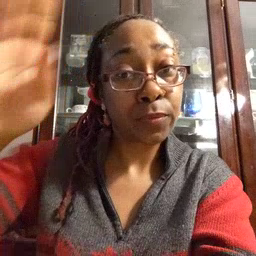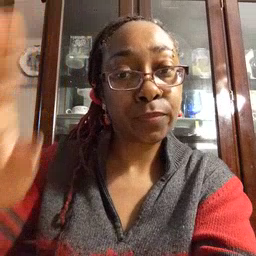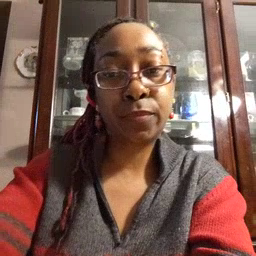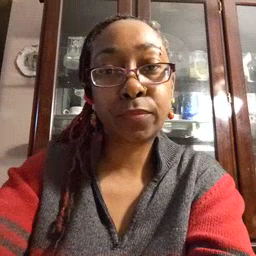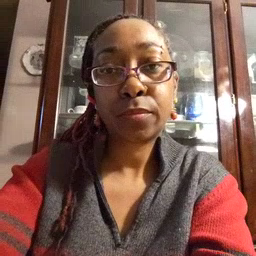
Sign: hello